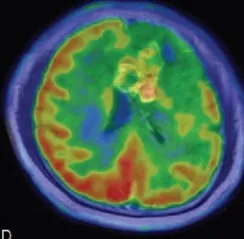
A 49-year-old man confirmed recurrence after a resection of frontal lobe glioma. (D) Fused PET/MRI images demonstrated focal hypermetabolism in the frontal lobe which corresponds to lesion after enhancement of gadolinium.
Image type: radiology (pet)